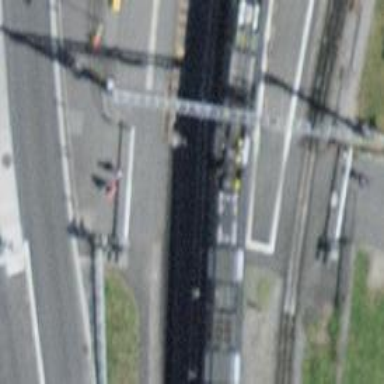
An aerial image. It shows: Railway crossing.